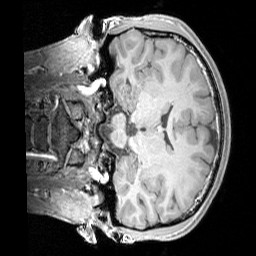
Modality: T1w
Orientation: coronal